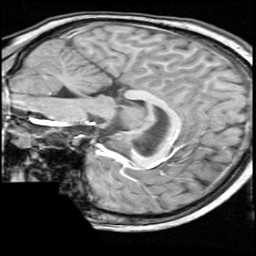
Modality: T1w
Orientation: sagittal
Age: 11
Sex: male
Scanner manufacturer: ge
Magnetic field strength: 1.5 T
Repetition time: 0.03333 s
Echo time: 0.008 s